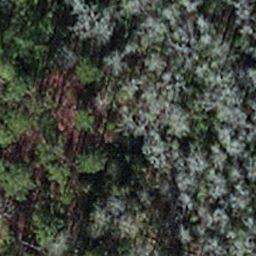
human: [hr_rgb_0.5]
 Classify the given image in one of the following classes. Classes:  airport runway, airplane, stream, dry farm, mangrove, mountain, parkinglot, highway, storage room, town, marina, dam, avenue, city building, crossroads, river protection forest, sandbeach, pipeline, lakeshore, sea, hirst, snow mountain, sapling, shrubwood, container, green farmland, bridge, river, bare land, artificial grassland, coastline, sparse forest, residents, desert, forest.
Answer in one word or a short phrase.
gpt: sapling